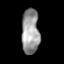
Tissue: skin
Cell type: Others
Senescence score: 0.8064
Nuclear area (px): 780
Mean DAPI intensity: 153.908